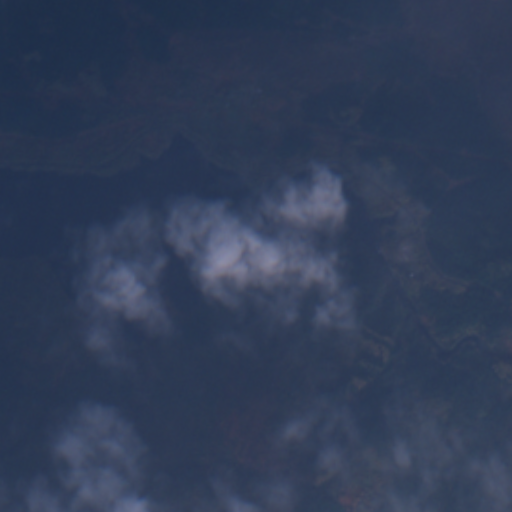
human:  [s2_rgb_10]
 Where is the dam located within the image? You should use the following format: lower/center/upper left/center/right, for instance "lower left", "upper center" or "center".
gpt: The dam is located in the center right of the image.
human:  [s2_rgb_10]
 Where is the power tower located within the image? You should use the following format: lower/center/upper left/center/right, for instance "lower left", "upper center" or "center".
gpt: The power tower is located in the upper of the image.
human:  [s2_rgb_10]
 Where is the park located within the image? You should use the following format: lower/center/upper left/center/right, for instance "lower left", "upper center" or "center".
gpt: There is no park in the image.